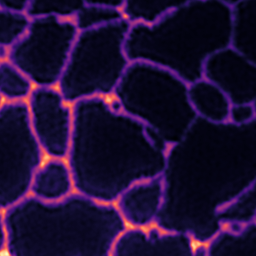
Label: Super-resolution ER image